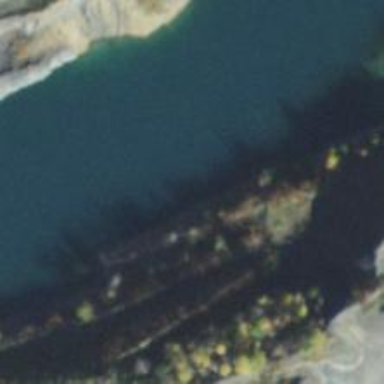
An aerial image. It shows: Quarry area.